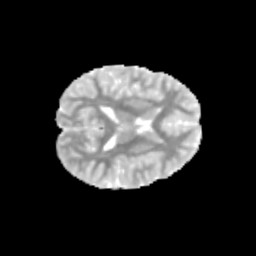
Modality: MD
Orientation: axial
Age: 12
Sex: male
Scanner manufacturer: siemens
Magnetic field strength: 3 T
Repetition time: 3.8 s
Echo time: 0.07 s